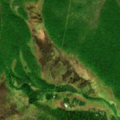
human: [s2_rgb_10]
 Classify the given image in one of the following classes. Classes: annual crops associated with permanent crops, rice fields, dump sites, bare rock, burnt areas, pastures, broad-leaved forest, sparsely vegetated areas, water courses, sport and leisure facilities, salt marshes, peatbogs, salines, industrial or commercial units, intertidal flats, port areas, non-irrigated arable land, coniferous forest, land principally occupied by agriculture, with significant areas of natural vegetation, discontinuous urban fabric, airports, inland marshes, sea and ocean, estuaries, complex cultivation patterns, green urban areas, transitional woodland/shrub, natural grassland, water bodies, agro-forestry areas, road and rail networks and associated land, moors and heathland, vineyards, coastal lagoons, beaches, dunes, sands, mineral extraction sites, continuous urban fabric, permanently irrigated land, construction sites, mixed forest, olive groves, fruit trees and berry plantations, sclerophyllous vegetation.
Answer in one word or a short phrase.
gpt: broad-leaved forest, coniferous forest, mixed forest, transitional woodland/shrub, peatbogs